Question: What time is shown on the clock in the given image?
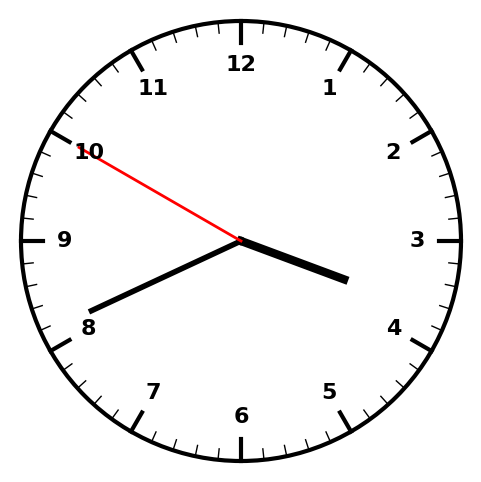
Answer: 03:40:50